Interaction volume radius: 10 \u00c5
Interaction volume height: 10 \u00c5
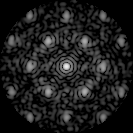
Disorder parameter: 0.46